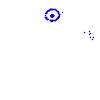
Particle: kaon